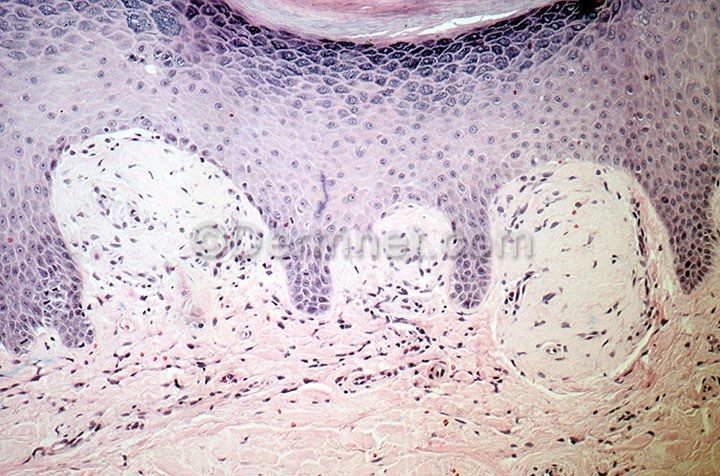
Disease: Systemic Disease